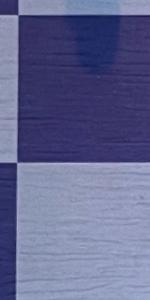
Label: Empty